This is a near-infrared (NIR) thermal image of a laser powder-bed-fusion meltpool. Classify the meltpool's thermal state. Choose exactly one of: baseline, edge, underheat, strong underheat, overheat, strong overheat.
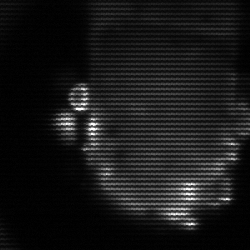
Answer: baseline